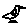
Label: bird